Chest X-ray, PA view. Patient: 31 years old, sex F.
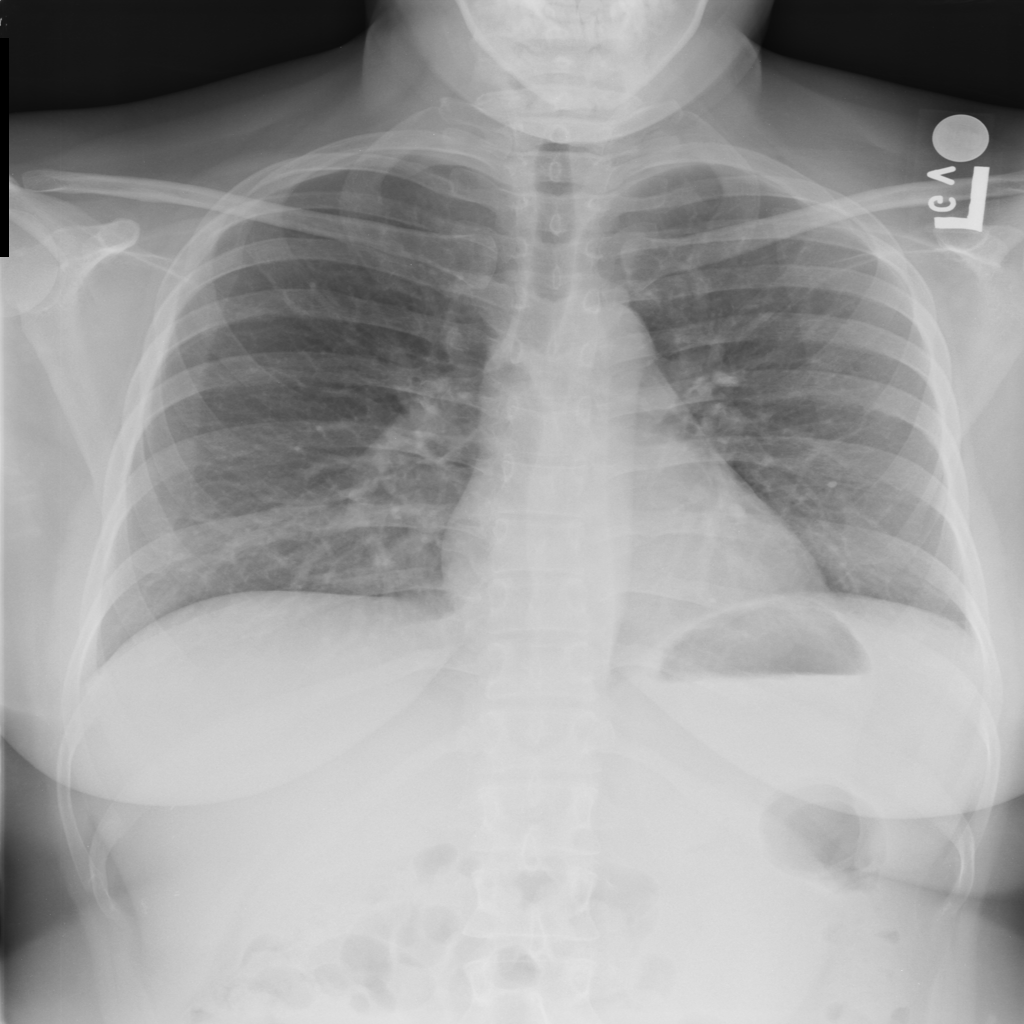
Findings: No Finding